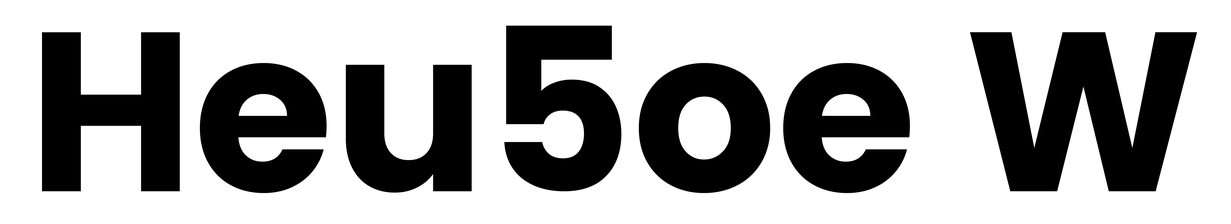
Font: Poppins-Bold